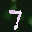
Label: 7